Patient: sex M, age 52
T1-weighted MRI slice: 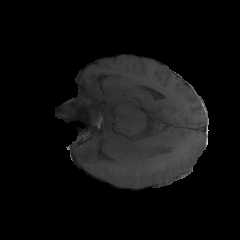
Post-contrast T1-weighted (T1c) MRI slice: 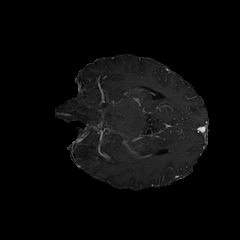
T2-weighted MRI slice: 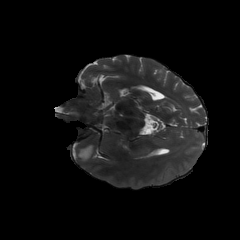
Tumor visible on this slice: yes
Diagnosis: Glioblastoma, IDH-wildtype
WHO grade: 4